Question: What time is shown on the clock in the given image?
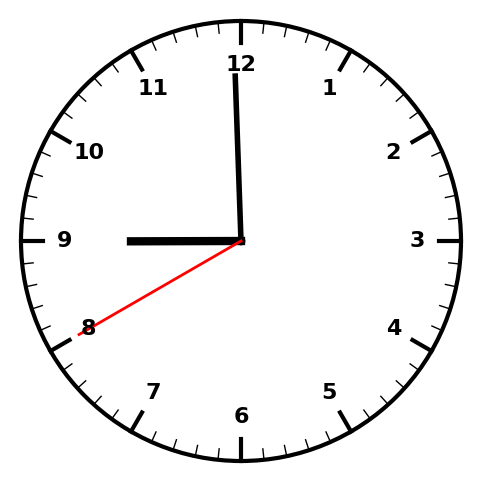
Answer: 08:59:40